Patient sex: M
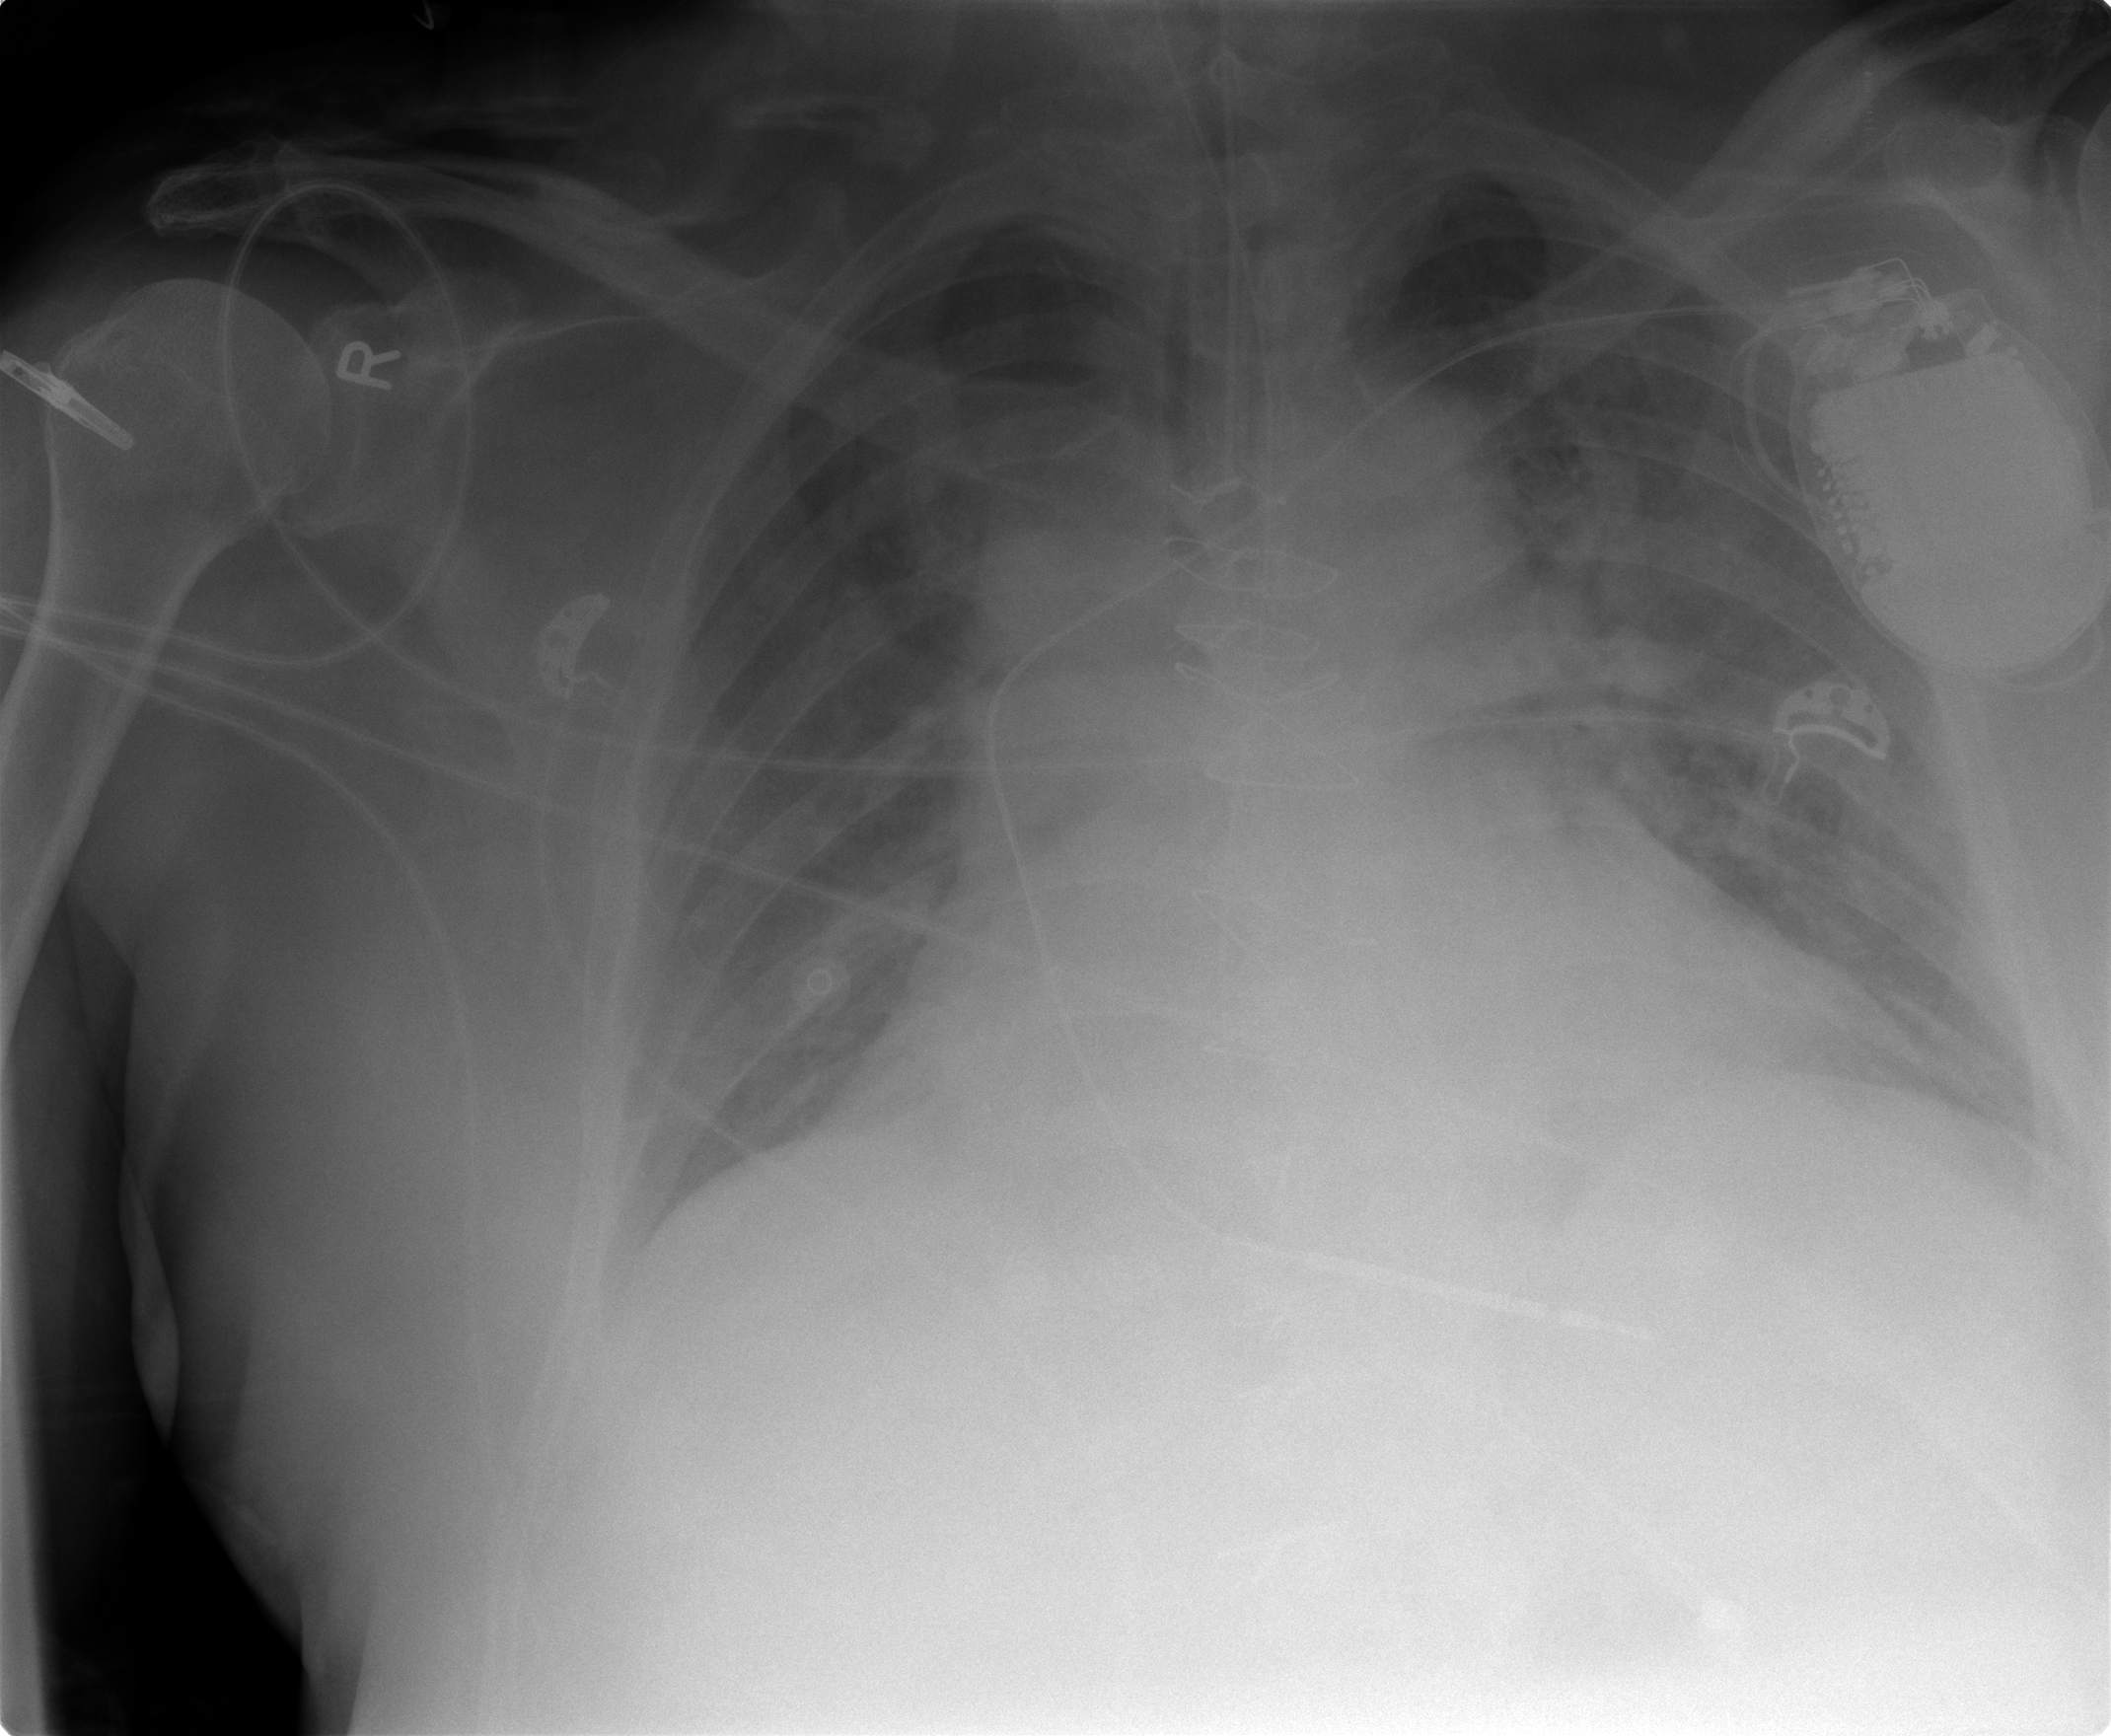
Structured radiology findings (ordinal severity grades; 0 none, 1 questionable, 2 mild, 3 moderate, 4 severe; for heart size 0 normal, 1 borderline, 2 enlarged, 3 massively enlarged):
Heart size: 3
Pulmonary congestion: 2
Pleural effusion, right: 0
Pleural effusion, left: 0
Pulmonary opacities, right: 0
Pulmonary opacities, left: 2
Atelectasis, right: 2
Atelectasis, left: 2